Question: I was looking around the web, trying to find some drag/drop visual builder for my JSF pages in eclipse Helios. Unfortunately i did not find it.
Meanwhile i discovered that if i open my JSF pages with the built in JSP editor, i get the auto suggest feature. I was happy for that, but then i noticed some estrange warning that looks like this:

My Hello World app works perfectly, but i have a few doubts that if i could clear i would work more comfortable:
-Why that warning?(I thought JSF 2.0 need no navigation mamping and putting the name of the page we want to go to in the action attribute is enough)
-Is the reason for this warning that i am opening the page with the JSP editor?
-Do you know any drag/drop visual builder for JSF i can use with eclipse?
-What editor do you often use for your JSF pages? And what do you recommend?
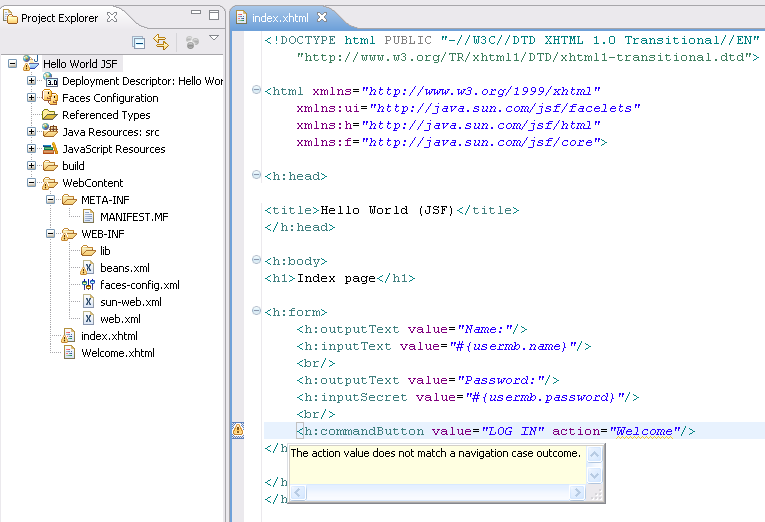
Answer: >
No idea. It's legitimately valid. Also in JSF 1.2 by the way (which in turn indeed requires a navigation case in 'faces-config.xml').
---
>
No idea. Perhaps it's because Eclipse still thinks you're developing JSF 1.2. That the JSP editor is being used for Facelets is not a good sign in any way.
---
>
No idea. I don't drag'n'drop code. I just write code.
---
>
<URL>.
---
>
I won't post subjective answers. Fact is that I used Eclipse since 2003 and I tried Netbeans at least twice, once around 2004 and once around 2008, but each time I uninstalled it after trying for 5 minutes.